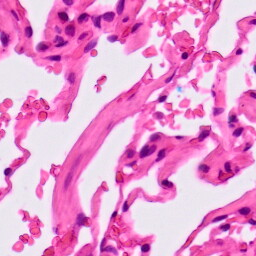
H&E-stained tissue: Lung